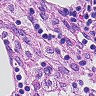
Metastatic tissue present: no